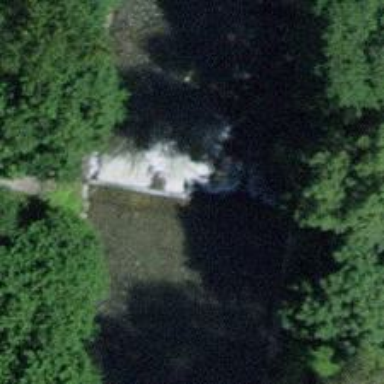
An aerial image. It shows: Weir in waterway.